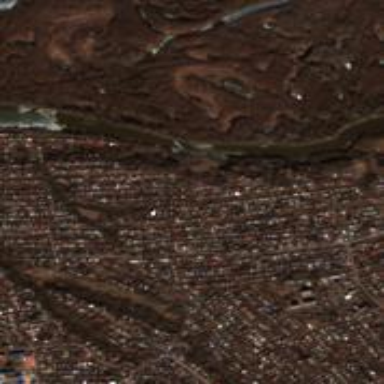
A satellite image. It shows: Residential area.